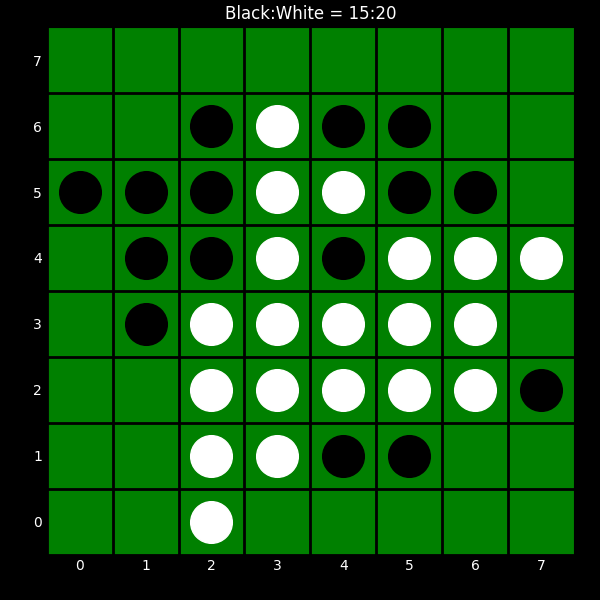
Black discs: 15
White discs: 20